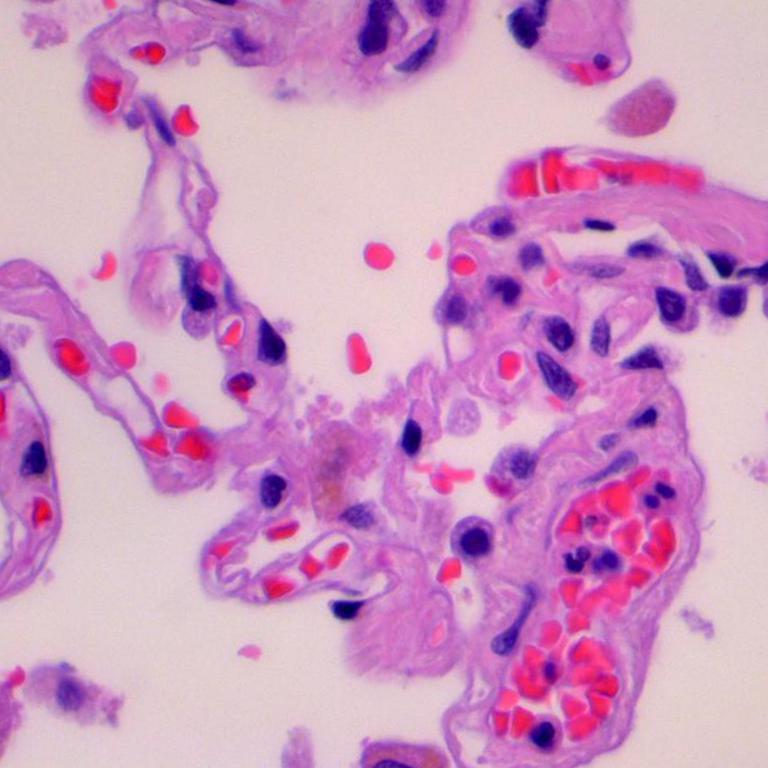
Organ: lung
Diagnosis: benign